Question: I've got following hierarchy:

The marked item has a Collider, which gets hit by a raycast. How can I access from the ColliderComponent of the Cylinder upwards to "fass1"?
'''
RaycastHit e;
[...]
e.collider.???
'''
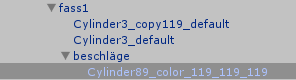
Answer: If the object is your 'e.collider', accessing 's Collider can be done with:
'''
e.collider.transform.parent.parent.GetComponent<Collider>();
'''